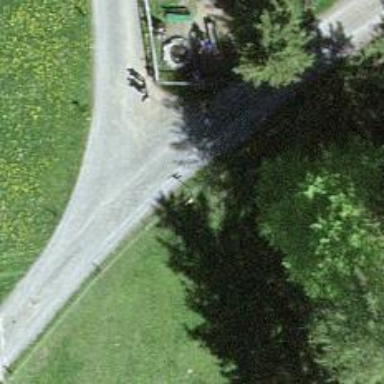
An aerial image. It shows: Guidepost providing information.